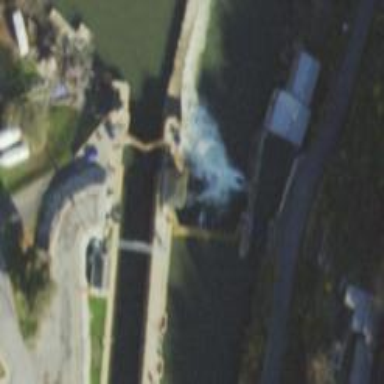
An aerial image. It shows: Dam along waterway.